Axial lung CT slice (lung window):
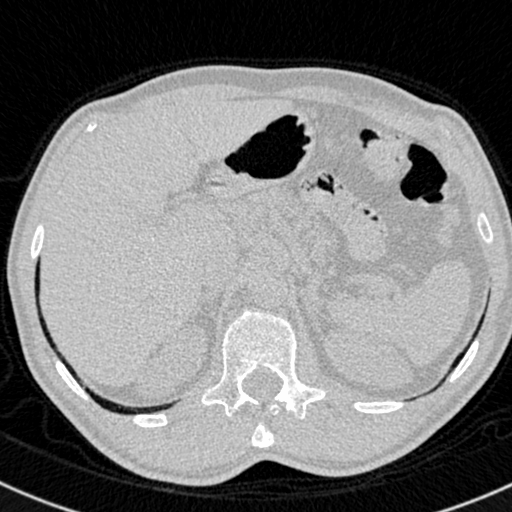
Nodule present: no